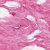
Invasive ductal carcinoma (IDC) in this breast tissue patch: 0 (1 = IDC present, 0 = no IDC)